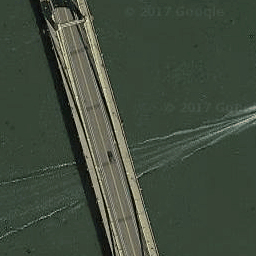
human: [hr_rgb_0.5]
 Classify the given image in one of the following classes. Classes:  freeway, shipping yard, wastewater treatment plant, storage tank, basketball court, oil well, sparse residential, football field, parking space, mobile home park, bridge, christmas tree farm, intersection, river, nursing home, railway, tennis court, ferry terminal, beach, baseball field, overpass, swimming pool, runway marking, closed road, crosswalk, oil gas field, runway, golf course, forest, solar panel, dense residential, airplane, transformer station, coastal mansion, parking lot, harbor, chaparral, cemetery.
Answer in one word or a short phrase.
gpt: bridge